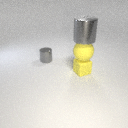
large gray metal cylinder above small yellow rubber cube